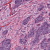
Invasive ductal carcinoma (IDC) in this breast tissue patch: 1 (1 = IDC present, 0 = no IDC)